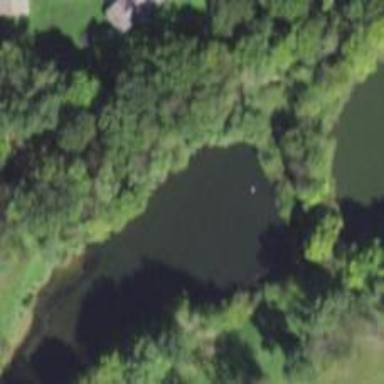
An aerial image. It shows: Natural pond.